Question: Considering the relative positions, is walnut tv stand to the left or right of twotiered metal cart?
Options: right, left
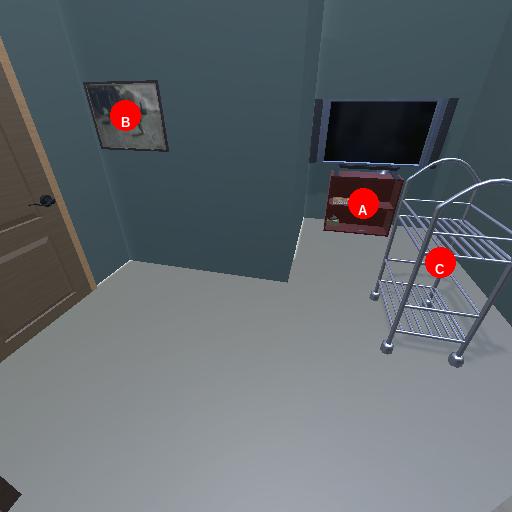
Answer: right